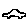
Label: car